Question: I want to count the pixels on a binary image in a row. But, i need to count all layers i have and the pixels black in the layer on black and the pixels white in that layers white.
Sorry for my english ...
My code is:
'''
I = rgb2gray(imread('pass_p.png'));
level = graythresh(I);
bw = im2uint8(im2bw(I,level));
imshow(bw);
[Nx, Ny] = size(I);
cP = 0;
cB = 0;
%Vectores
B = zeros(1,9);
P = zeros(1,9);
for k = 2:Ny-1
index = 1;
if(bw(((Nx-1)/2),k ) == 0) %preto
cP = cP + 1;
if(bw(((Nx-1)/2)-1, (k-1)) == 255)
B(1,index) = B(1,cB);
cB = 0;
index = index +1;
end
end
if(bw(((Nx-1)/2),k) == 255) %branco
cB = cB + 1;
if(bw(((Nx-1)/2)-1, (k-1)) == 0)
P(1,index) = P(1,cP);
cP = 0;
index = index +1;
end
end
end
'''
My objective is detect a crosswalk.
Thanks for your spend time :)
This is an example image :

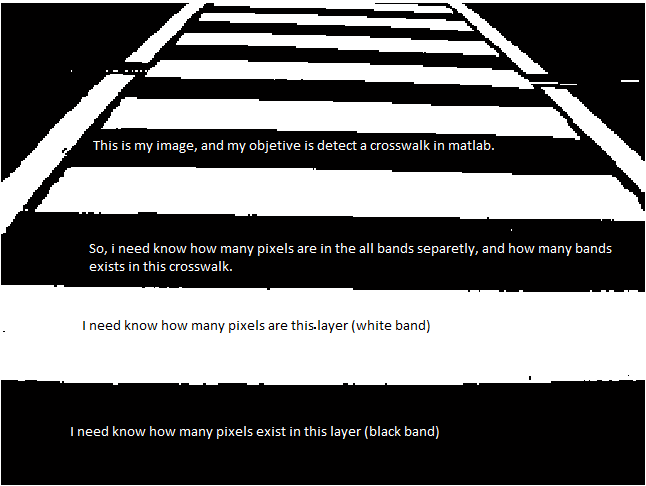
Answer: I'm not sure to understand the question but there something to count number of black pixels in a bw image.
'''
I = rgb2gray(imread('pass_p.png'));
bw = im2bw(I,graythresh(I));
figure;imshow(bw);
[Nx,Ny] = size(bw);
BlackPixelCount = zeros(Nx,1);
WhitePixelCount = zeros(Nx,1);
for it = 1:Nx
blackPixel = find(bw(it,:) == 0);
BlackPixelCount(it) = size(blackPixel,1);
WhitePixelCount(it) = Ny - BlackPixelCount(it);
end
'''
This is for a dumb example. So we expect to have only 1 row or column selected on the way of the crosswalk.
'''
v = [1 1 1 1 0 0 0 0 1 1 0 0 1 1 1 0 0 0 0];
w =[ 1 v 1];
InvV = ~v;
w2 = [1 InvV 1];
runs_zeros = find(diff(w)==1)-find(diff(w)==-1); % lenghts of runs of 0's
runs_ones= find(diff(w2)==1)-find(diff(w2)==-1); % lenghts of runs of 1's
nbBlackBand = size(runs_zeros,2);
nbWhiteBand = size(runs_ones,2);
'''
So after that you know you have the lenght of every band and the number of band of each sort. You can maybe take multiple line in your image and do the mean of that to get the mean of pixel per band. Otherwise you just have 1 sample.